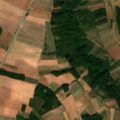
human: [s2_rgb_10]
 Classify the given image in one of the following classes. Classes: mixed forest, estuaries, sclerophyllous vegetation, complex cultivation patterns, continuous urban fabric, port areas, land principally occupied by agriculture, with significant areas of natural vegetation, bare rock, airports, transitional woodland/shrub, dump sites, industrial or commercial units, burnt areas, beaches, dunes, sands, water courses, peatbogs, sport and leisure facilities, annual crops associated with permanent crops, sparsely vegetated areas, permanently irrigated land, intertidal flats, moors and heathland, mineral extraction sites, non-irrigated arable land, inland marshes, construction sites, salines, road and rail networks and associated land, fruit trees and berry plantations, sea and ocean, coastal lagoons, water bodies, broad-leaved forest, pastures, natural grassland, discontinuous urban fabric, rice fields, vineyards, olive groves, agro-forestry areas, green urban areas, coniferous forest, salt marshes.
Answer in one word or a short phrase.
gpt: non-irrigated arable land, land principally occupied by agriculture, with significant areas of natural vegetation, broad-leaved forest